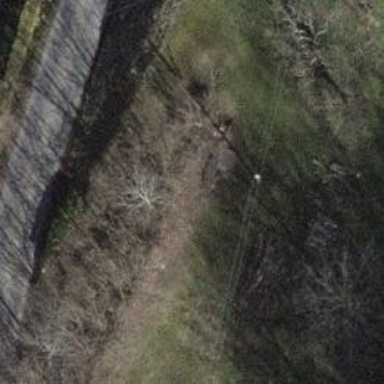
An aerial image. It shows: Minor power line.